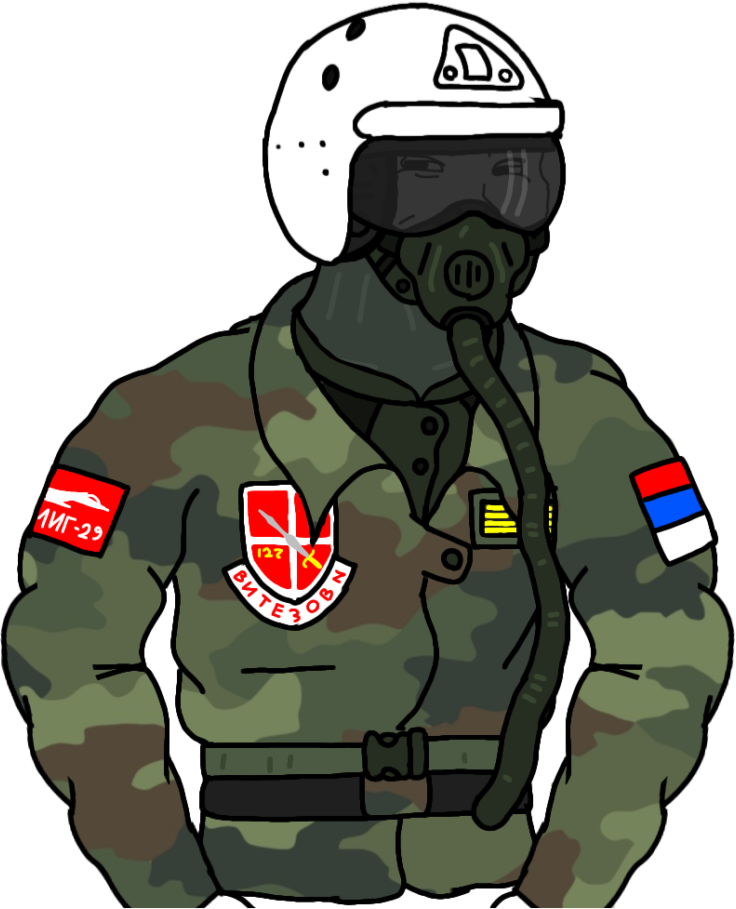
Label: 5_unsorted